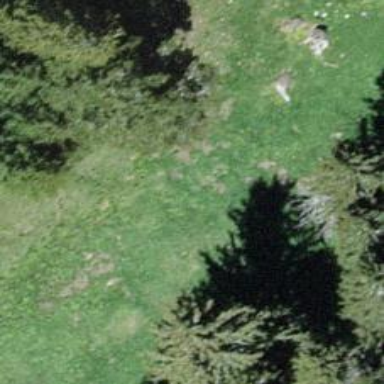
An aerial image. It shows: Needle-leaved tree in natural setting.